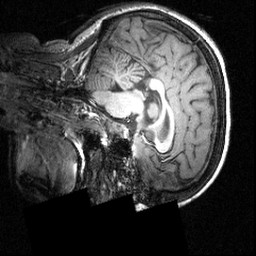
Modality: T1w
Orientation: sagittal
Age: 26
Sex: female
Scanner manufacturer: siemens
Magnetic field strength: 3.951 T
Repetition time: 1.5 s
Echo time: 0.00335 s